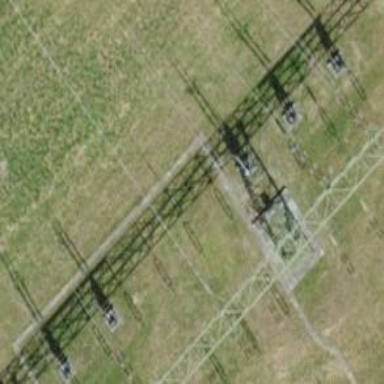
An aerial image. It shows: Insulator used in power equipment.